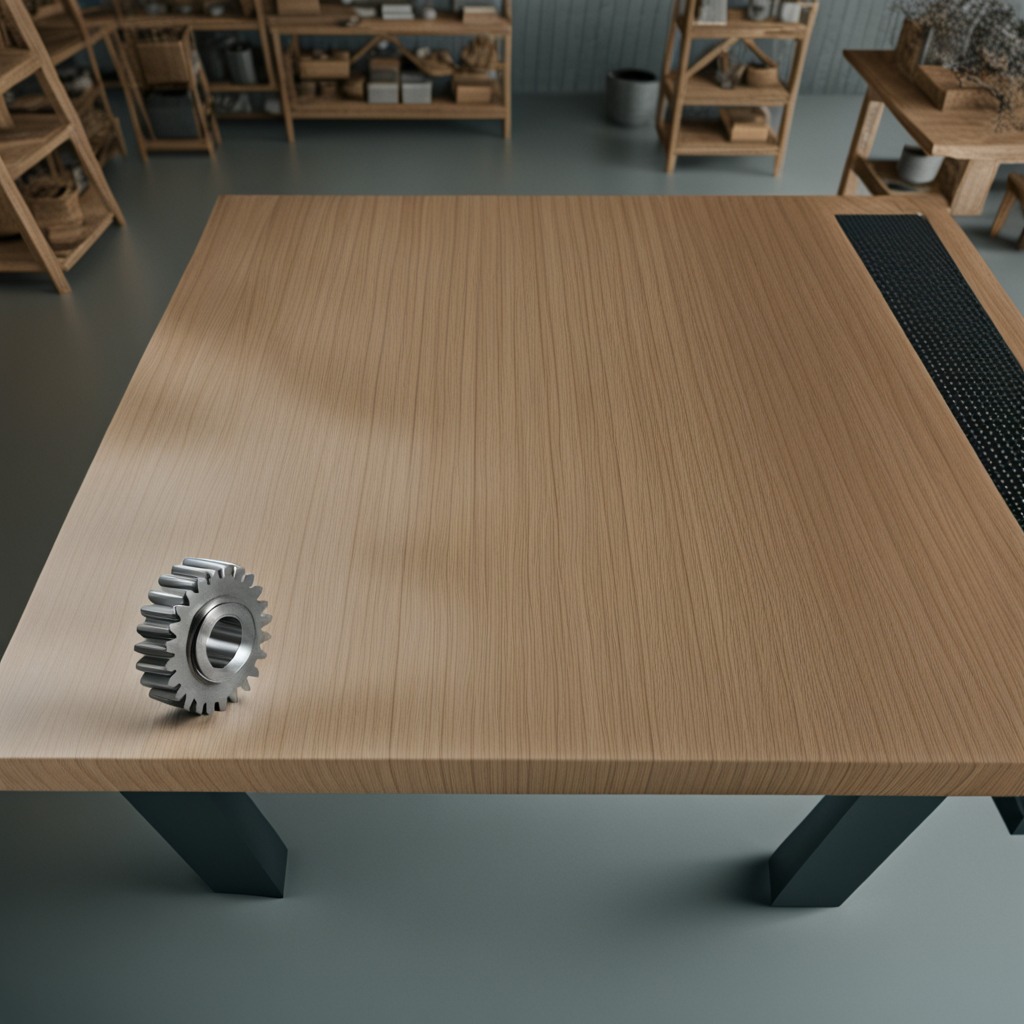
A steel gear with teeth is lying on the workbench.